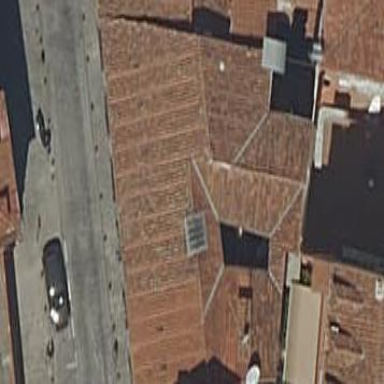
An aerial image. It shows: Building with brown roof.